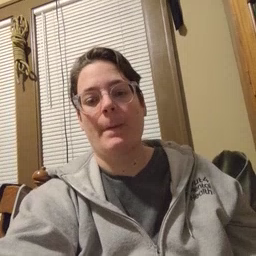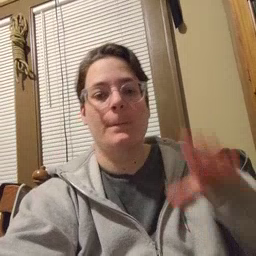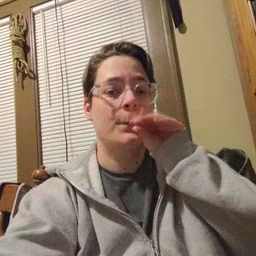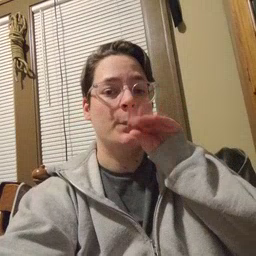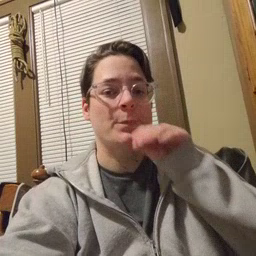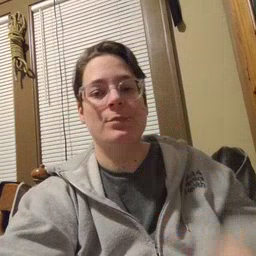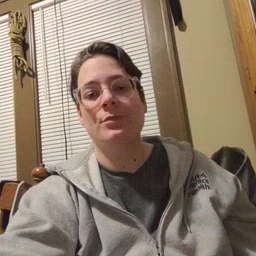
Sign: goose